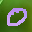
Label: 0